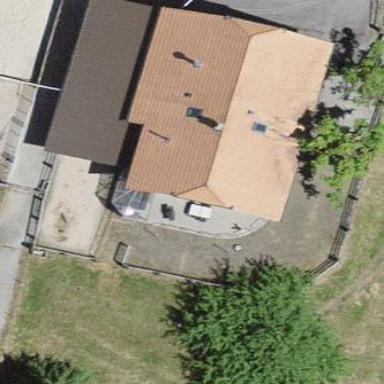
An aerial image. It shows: Farm building.